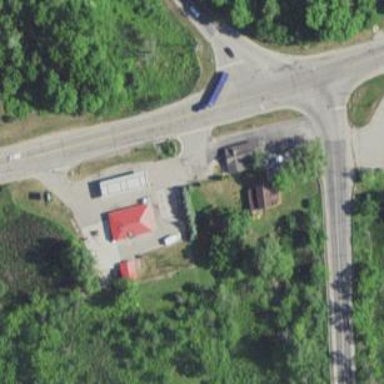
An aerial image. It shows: Convenience shop.